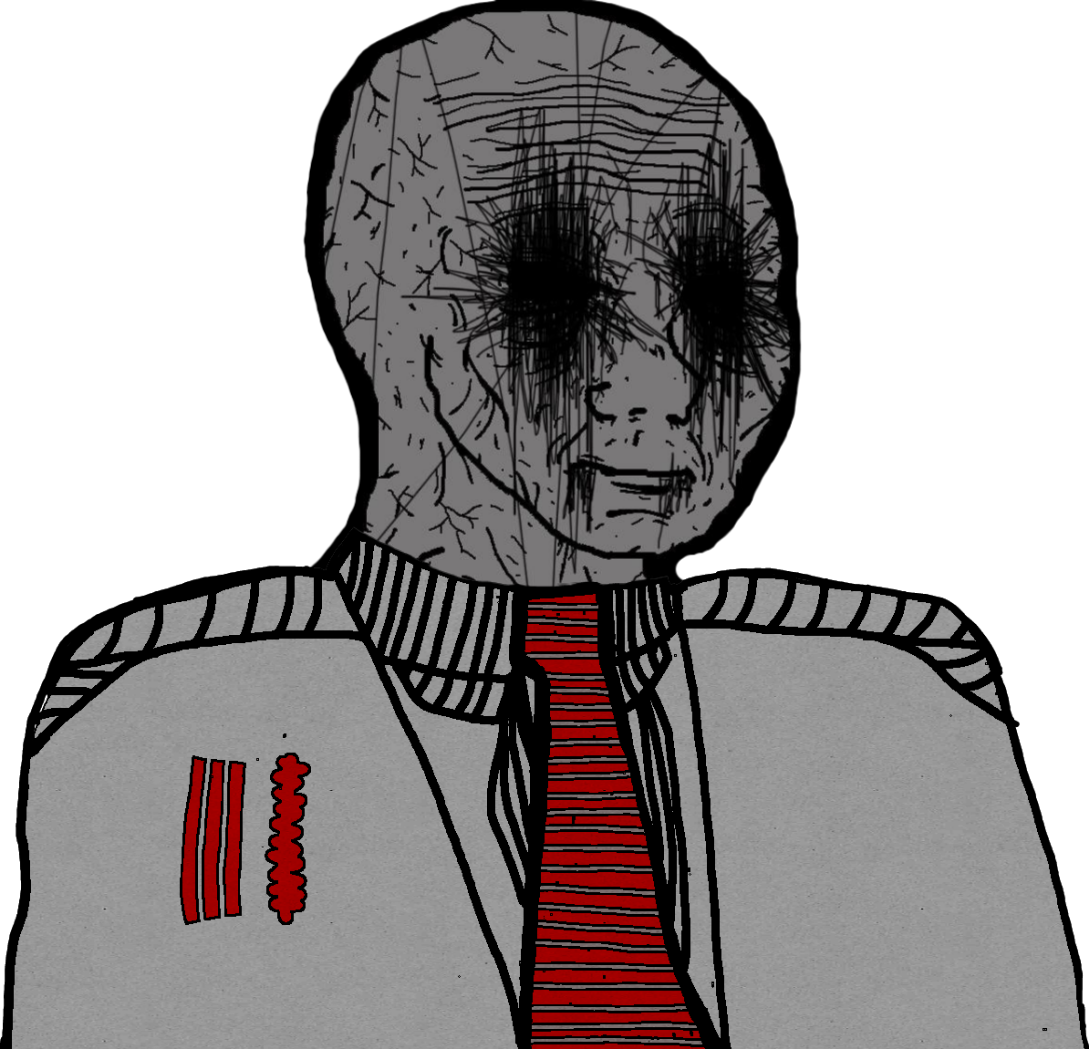
Label: 5_Tired_Wojak